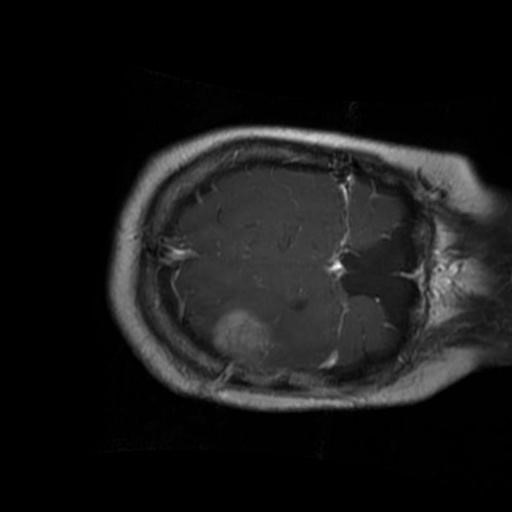
Label: brain_glioma